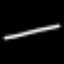
Label: line